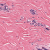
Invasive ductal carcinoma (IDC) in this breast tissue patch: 0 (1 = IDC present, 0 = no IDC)